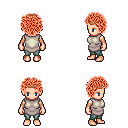
a pixel art fantasy rpg character, female body template, human, light skin, white tunic, teal pants, red curly afro hairstyle, bronze tiara, four views (front, back, left, right), 2x2 character sprite sheet, small pixel art, hard edges, no anti-aliasing